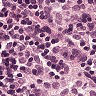
Metastatic tissue present: no